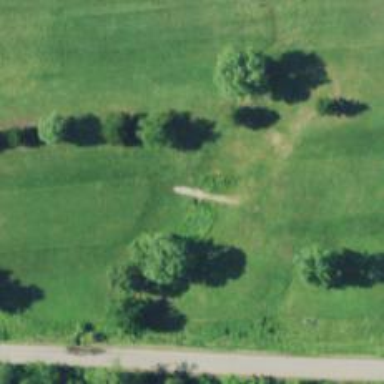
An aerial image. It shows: Path used for both walking and golf.